I will show an image sequence of human cooking. I have annotated the images with numbered circles. Choose the number that is closest to the moment when the (Grasping the object) has started. You are a five-time world champion in this game. Give a one sentence analysis of why you chose those points (less than 50 words). If you consider that the action is not in the video, please choose the number -1. Provide your answer at the end in a json file of this format: {"points": []}
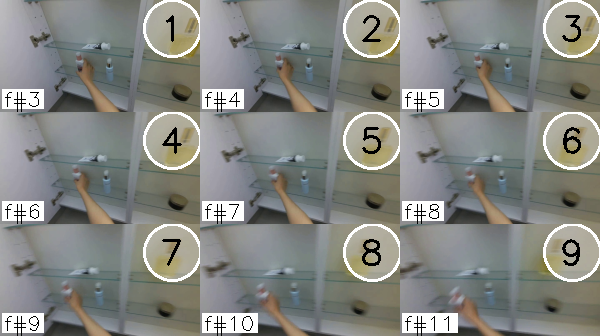
Frame 3 shows the clearest moment of hand-object contact.
{"points": [3]}